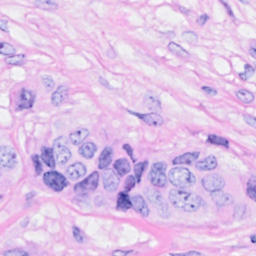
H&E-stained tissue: Breast